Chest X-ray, AP view. Patient: 40 years old, sex F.
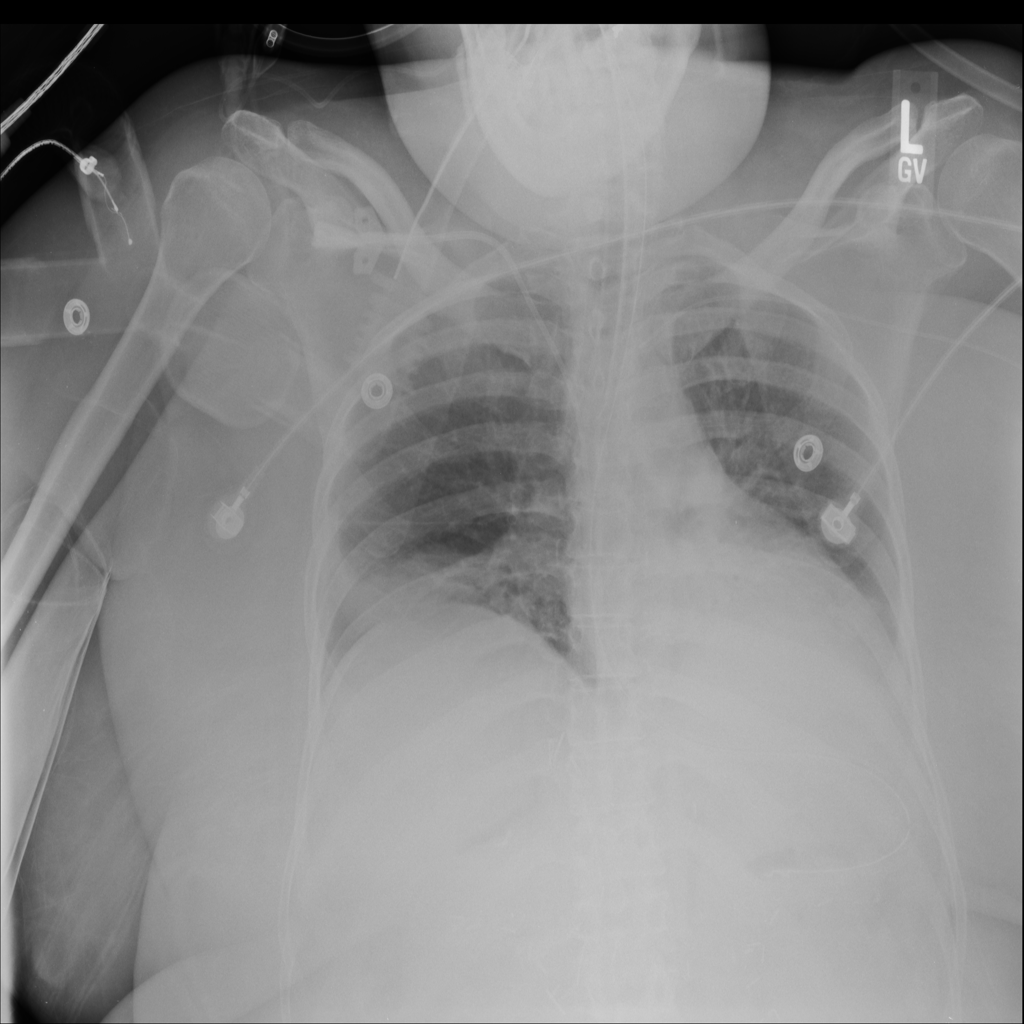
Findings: No Finding